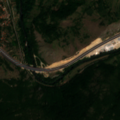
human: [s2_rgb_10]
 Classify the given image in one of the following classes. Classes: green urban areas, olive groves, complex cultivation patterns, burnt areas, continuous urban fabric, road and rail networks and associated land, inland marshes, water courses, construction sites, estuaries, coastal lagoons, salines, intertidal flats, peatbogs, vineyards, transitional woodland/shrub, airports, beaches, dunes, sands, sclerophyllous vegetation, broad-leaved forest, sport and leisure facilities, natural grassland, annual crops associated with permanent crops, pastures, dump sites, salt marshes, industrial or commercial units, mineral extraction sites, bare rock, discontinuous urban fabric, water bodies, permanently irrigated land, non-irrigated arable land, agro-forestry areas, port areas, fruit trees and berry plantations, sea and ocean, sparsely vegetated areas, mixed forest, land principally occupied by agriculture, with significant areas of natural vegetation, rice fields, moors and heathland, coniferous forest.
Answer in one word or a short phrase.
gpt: pastures, complex cultivation patterns, land principally occupied by agriculture, with significant areas of natural vegetation, broad-leaved forest, transitional woodland/shrub